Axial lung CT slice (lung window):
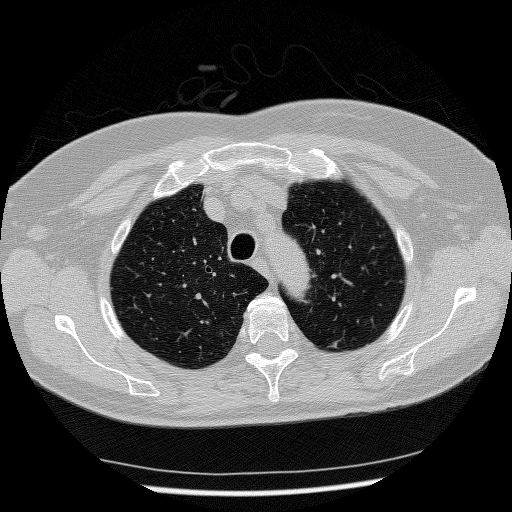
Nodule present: no